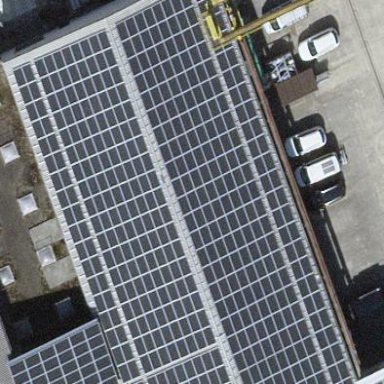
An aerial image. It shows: Solar power generator using photovoltaic panels.